Interaction volume radius: 10 \u00c5
Interaction volume height: 20 \u00c5
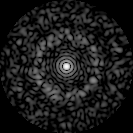
Disorder parameter: 0.8506